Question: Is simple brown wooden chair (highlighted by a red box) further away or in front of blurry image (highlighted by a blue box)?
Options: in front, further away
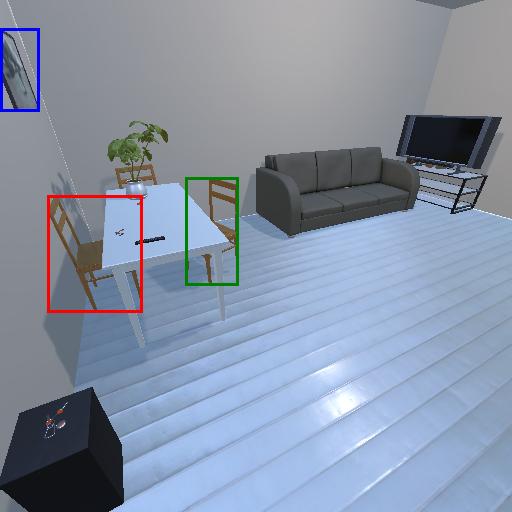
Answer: in front